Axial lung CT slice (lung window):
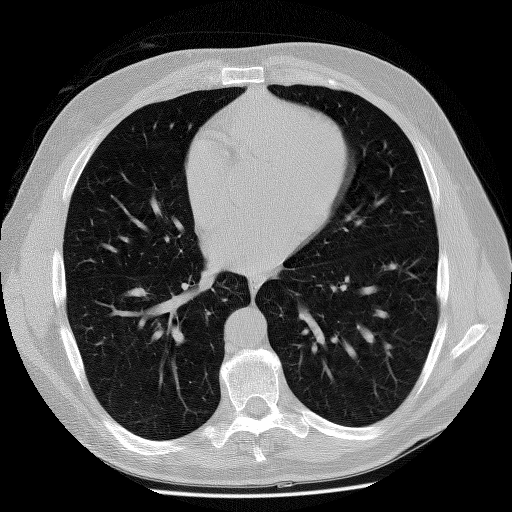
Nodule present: no